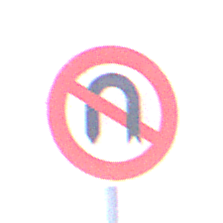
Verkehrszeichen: VerbotWenden
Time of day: MorningAfternoon
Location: Outdoor (RoadRail)
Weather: Clear
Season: NotSpecified
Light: Natural